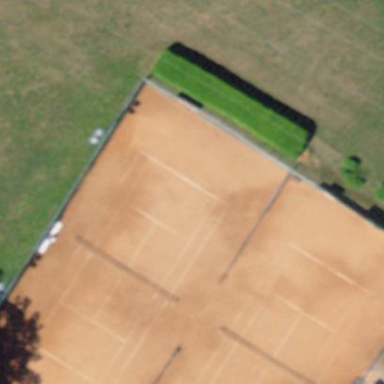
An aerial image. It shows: Tennis court on the leisure land pitch.